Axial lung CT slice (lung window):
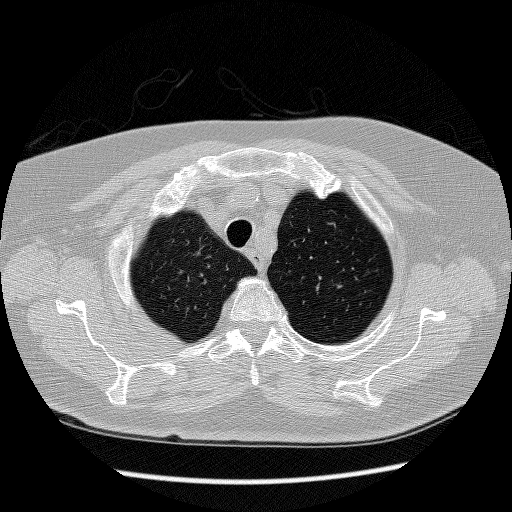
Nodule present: no